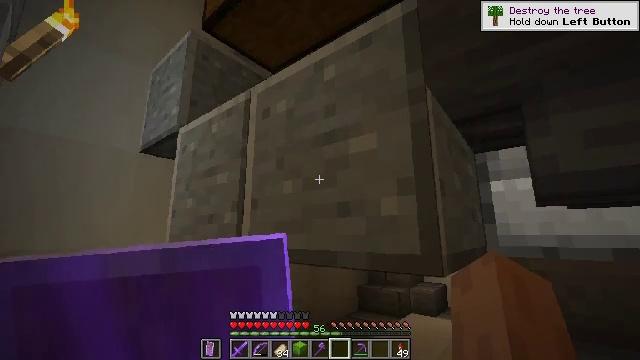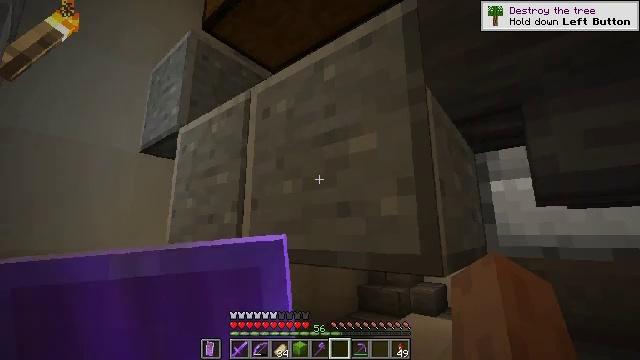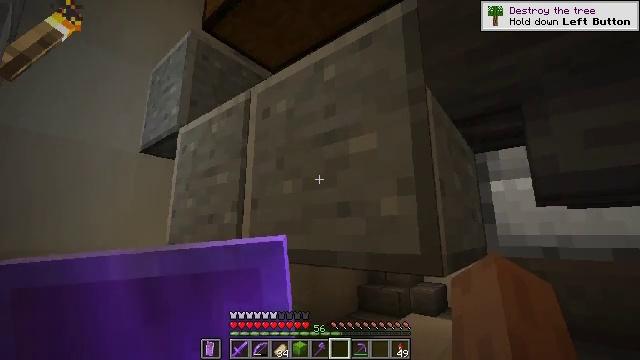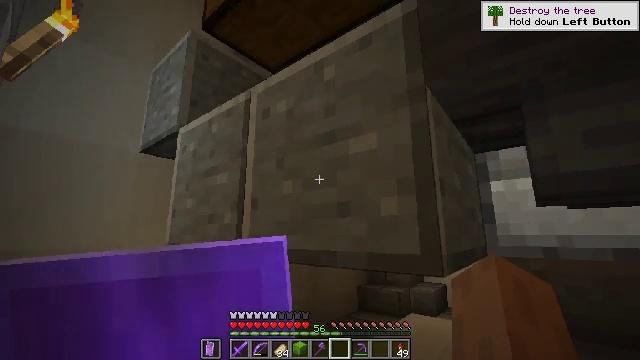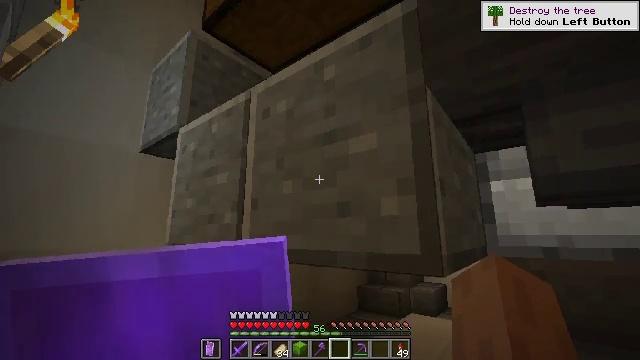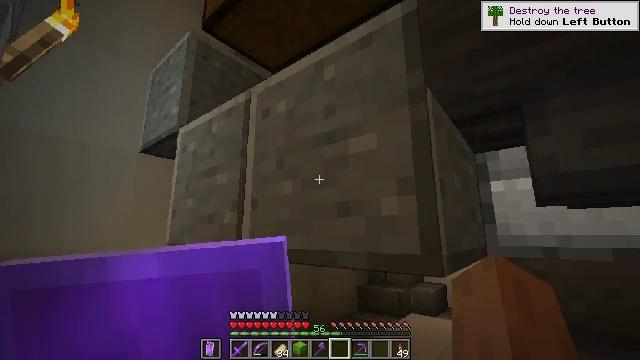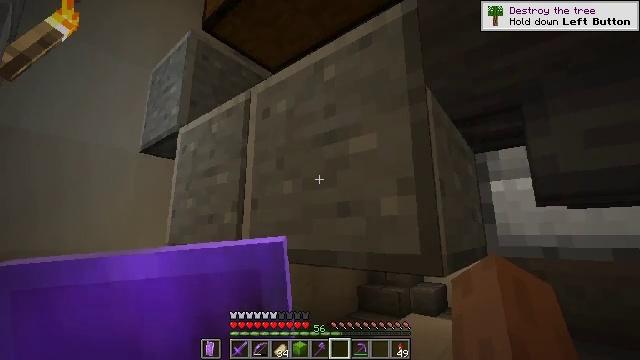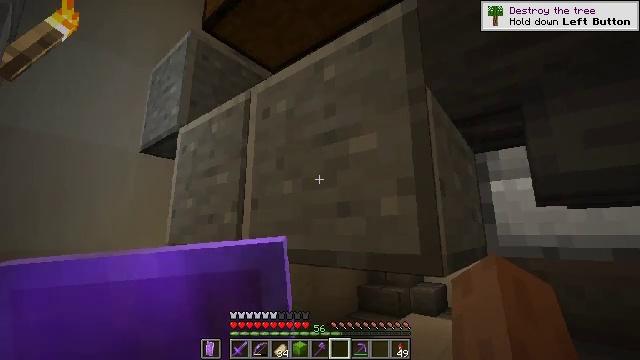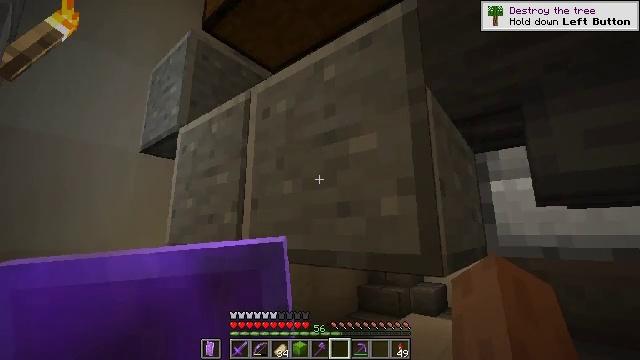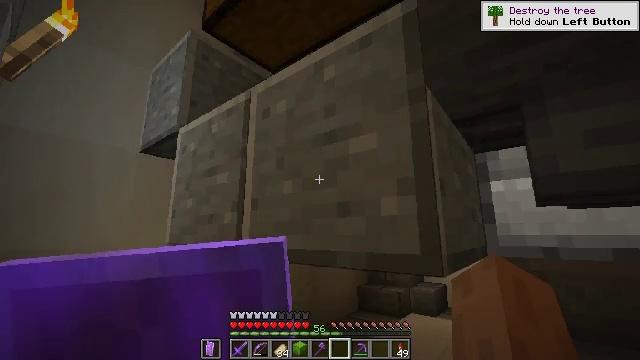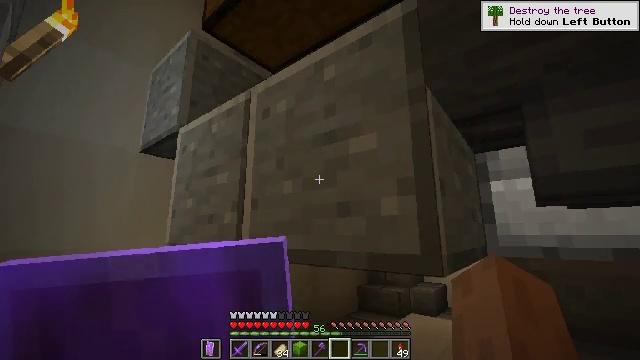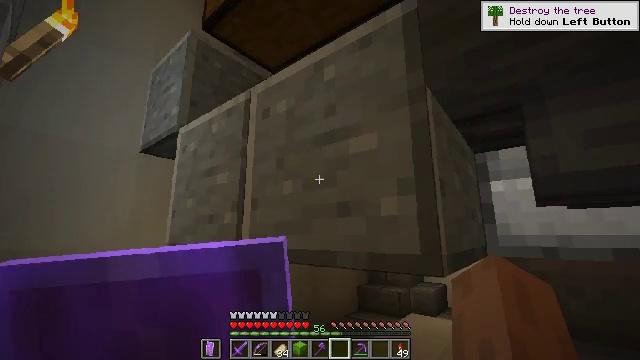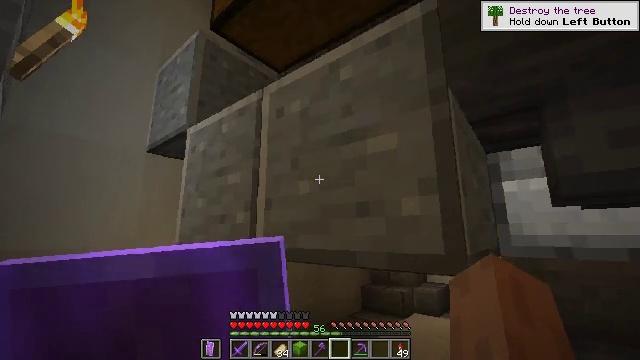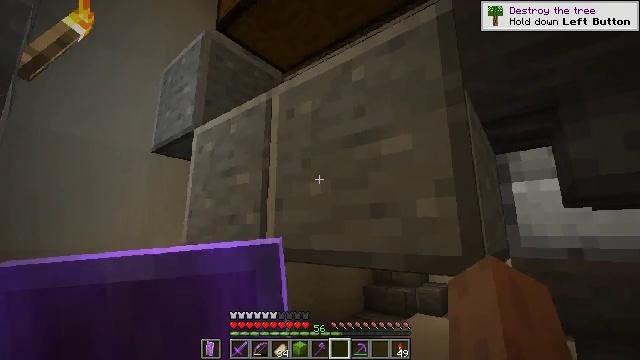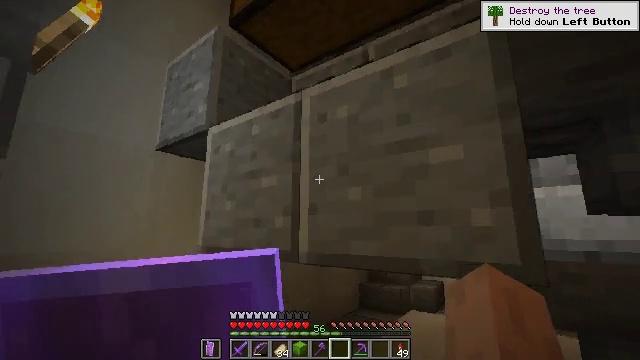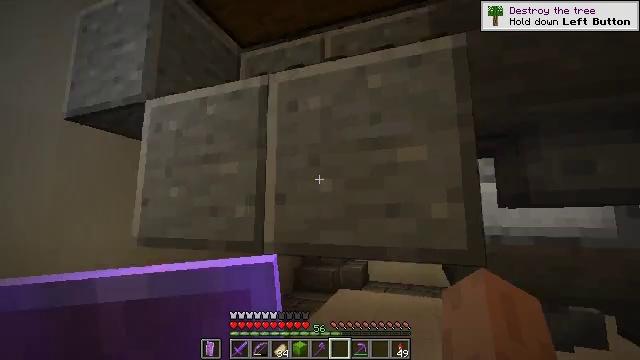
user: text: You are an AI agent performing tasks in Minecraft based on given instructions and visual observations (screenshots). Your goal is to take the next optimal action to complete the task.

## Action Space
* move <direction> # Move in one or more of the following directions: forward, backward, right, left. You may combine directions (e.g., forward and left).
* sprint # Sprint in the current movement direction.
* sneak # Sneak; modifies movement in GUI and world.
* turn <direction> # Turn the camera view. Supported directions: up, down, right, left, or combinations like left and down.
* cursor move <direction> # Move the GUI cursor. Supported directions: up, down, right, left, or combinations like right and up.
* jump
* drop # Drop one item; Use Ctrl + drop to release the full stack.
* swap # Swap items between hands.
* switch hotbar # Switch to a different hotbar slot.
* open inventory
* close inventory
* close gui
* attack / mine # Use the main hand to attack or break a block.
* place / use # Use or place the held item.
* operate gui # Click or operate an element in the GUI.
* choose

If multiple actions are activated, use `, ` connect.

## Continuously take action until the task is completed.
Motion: motion action
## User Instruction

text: Disassemble the lime shulker box by mining it.
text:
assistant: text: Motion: no_op
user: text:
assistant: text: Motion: no_op
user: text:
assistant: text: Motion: no_op
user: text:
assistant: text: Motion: no_op
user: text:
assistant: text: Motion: no_op
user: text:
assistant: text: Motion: no_op
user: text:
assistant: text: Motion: no_op
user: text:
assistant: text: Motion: no_op
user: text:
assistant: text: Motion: no_op
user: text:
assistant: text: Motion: no_op
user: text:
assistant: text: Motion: no_op
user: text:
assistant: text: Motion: move left
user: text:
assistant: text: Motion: move left
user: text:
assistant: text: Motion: move left, turn right
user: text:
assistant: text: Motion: move left, turn right and down
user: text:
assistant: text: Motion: turn right and down
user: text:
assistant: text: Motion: turn right and down
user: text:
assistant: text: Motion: turn right and down
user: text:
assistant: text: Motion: turn right
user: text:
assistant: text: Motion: move forward
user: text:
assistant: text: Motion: move forward
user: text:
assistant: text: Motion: move forward
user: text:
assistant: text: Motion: move forward, turn left
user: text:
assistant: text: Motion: move forward
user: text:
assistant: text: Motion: move forward, sprint
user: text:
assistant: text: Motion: move forward, sprint
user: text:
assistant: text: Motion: move forward, sprint, turn right
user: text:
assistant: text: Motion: move forward, sprint, turn right
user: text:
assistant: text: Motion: move forward, sprint, turn right
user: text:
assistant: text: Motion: move forward, sprint, turn right